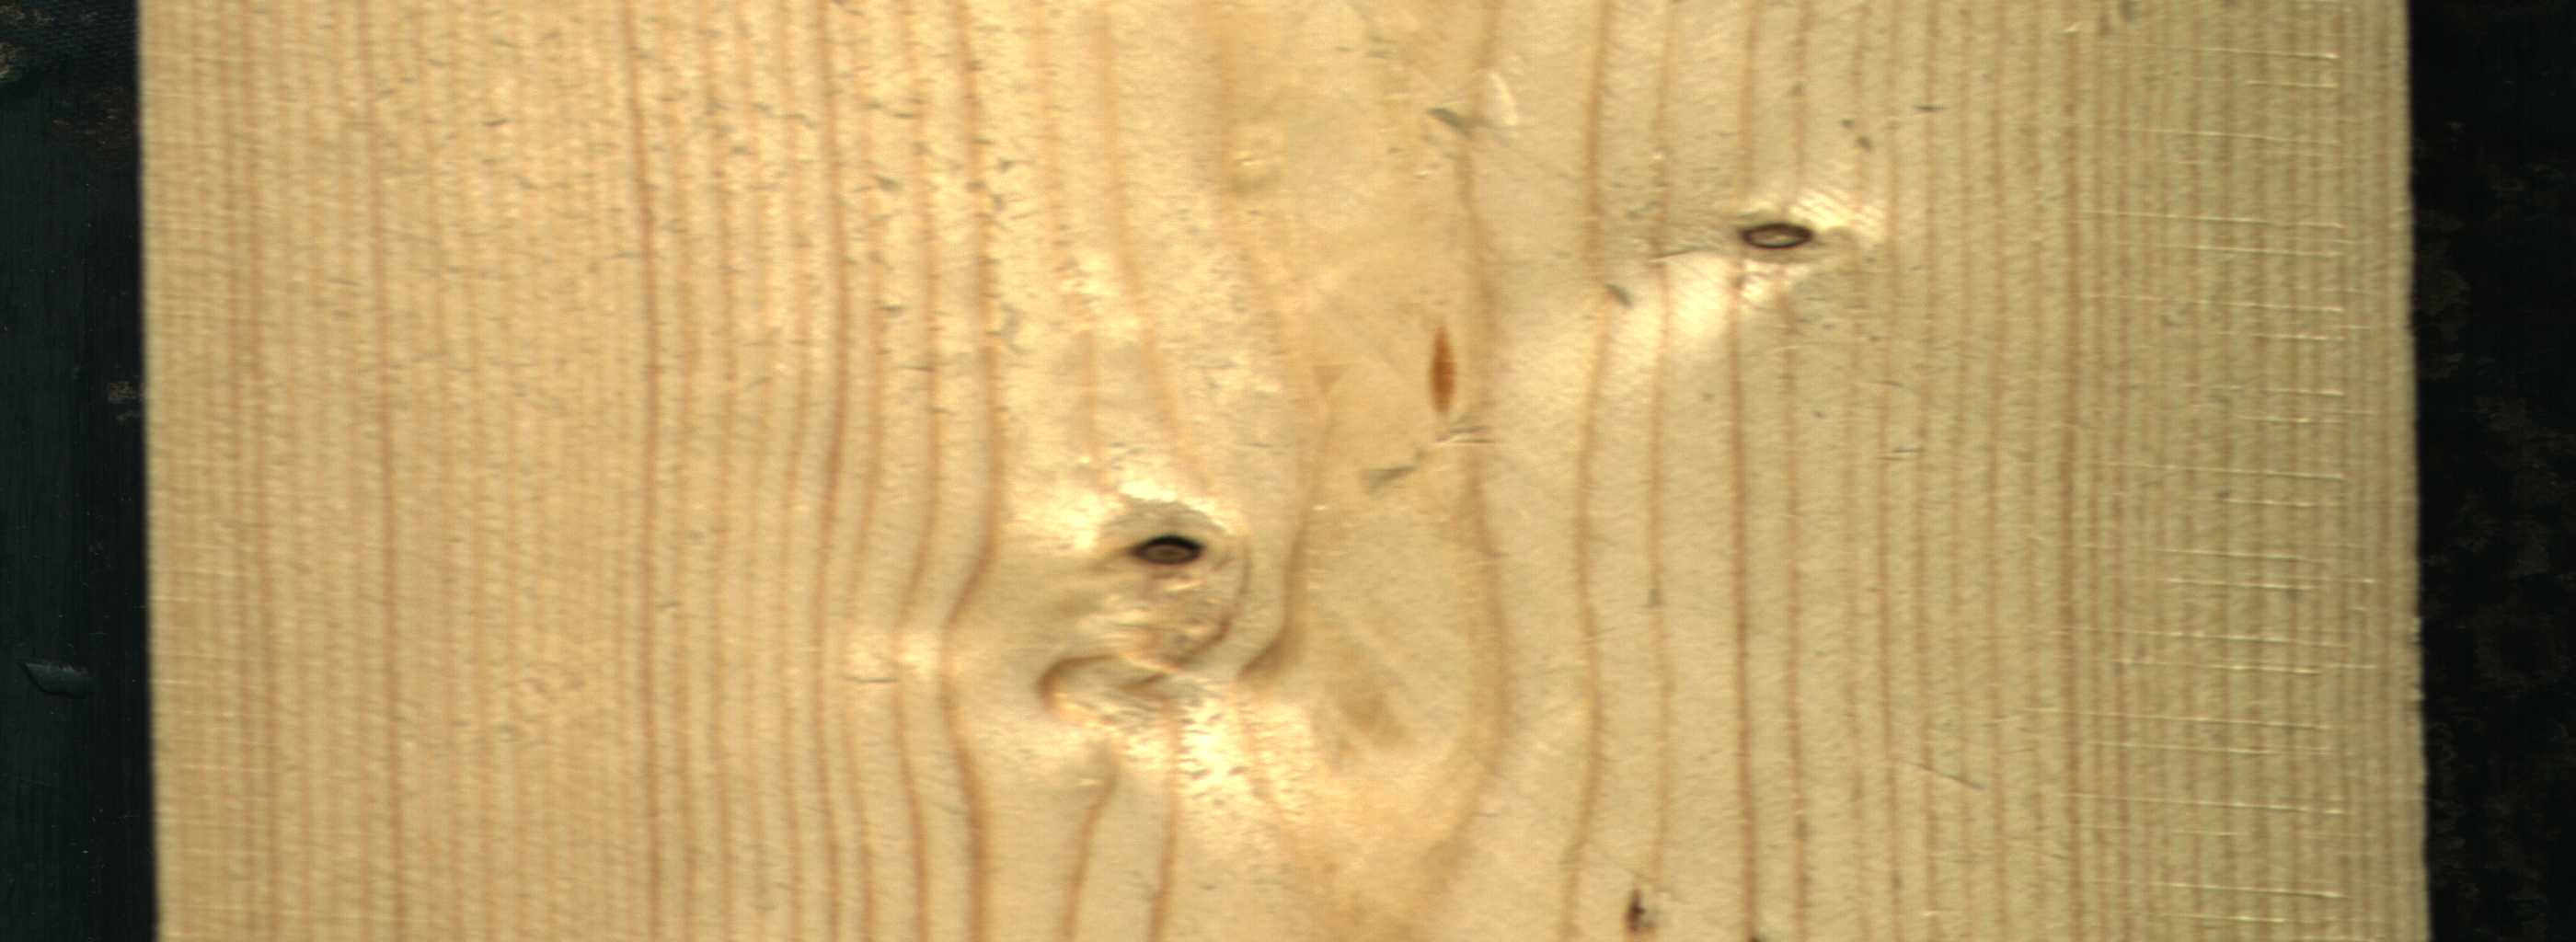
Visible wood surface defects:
resin
Dead_Knot
Live_Knot